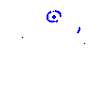
Particle: proton